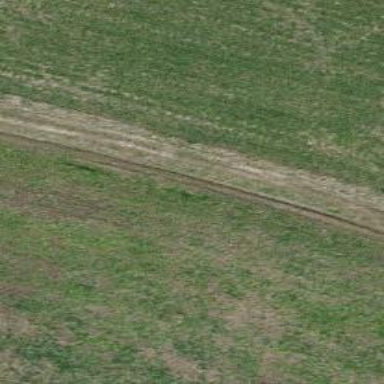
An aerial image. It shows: Unpaved track with tracktype grade4.